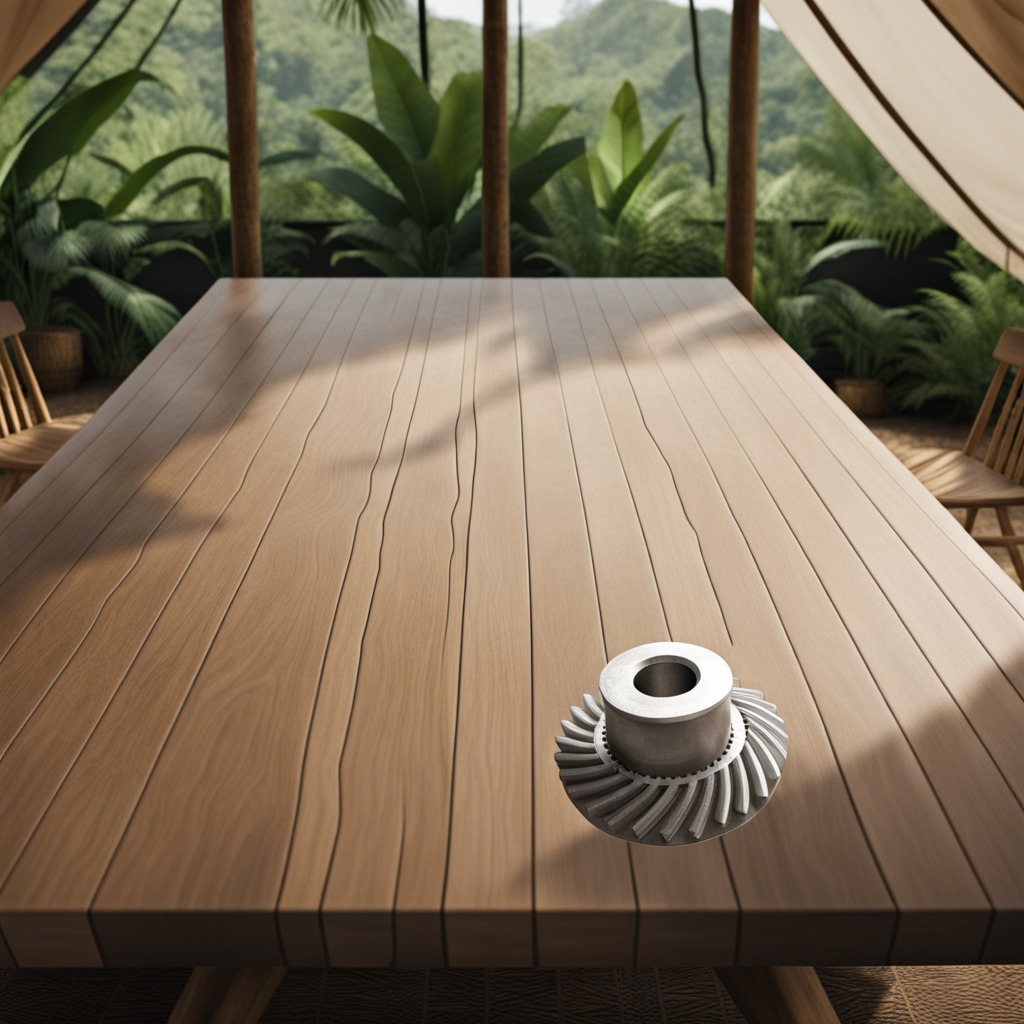
A steel gear with teeth is lying on a wooden table inside a jungle field workshop tent humid ambient light worn but